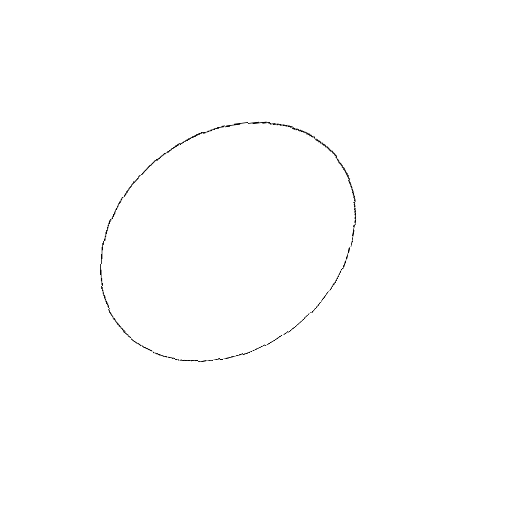
Crossing number: 0